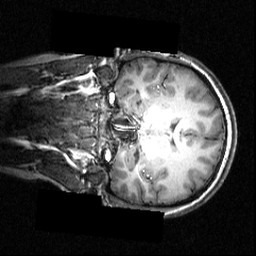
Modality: T1w
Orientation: coronal
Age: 18
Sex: female
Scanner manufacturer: siemens
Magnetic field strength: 3.951 T
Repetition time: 1.5 s
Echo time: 0.00335 s